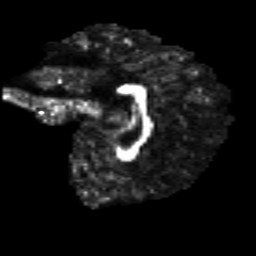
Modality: FA
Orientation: sagittal
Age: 30
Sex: male
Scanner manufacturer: siemens
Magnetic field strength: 3 T
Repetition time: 8.8 s
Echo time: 0.085 s